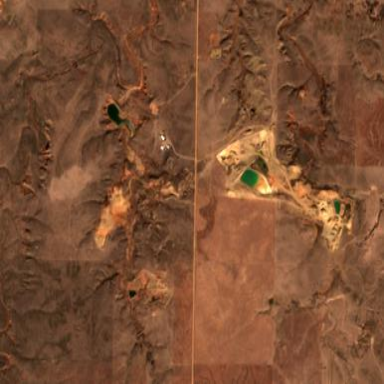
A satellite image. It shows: Quarry area marked as mine.